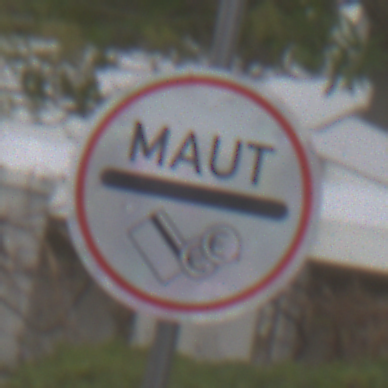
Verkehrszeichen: MautflichtigeStrecke
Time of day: Midday
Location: Outdoor (Urban)
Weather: Overcast
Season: NotSpecified
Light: Natural